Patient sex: M
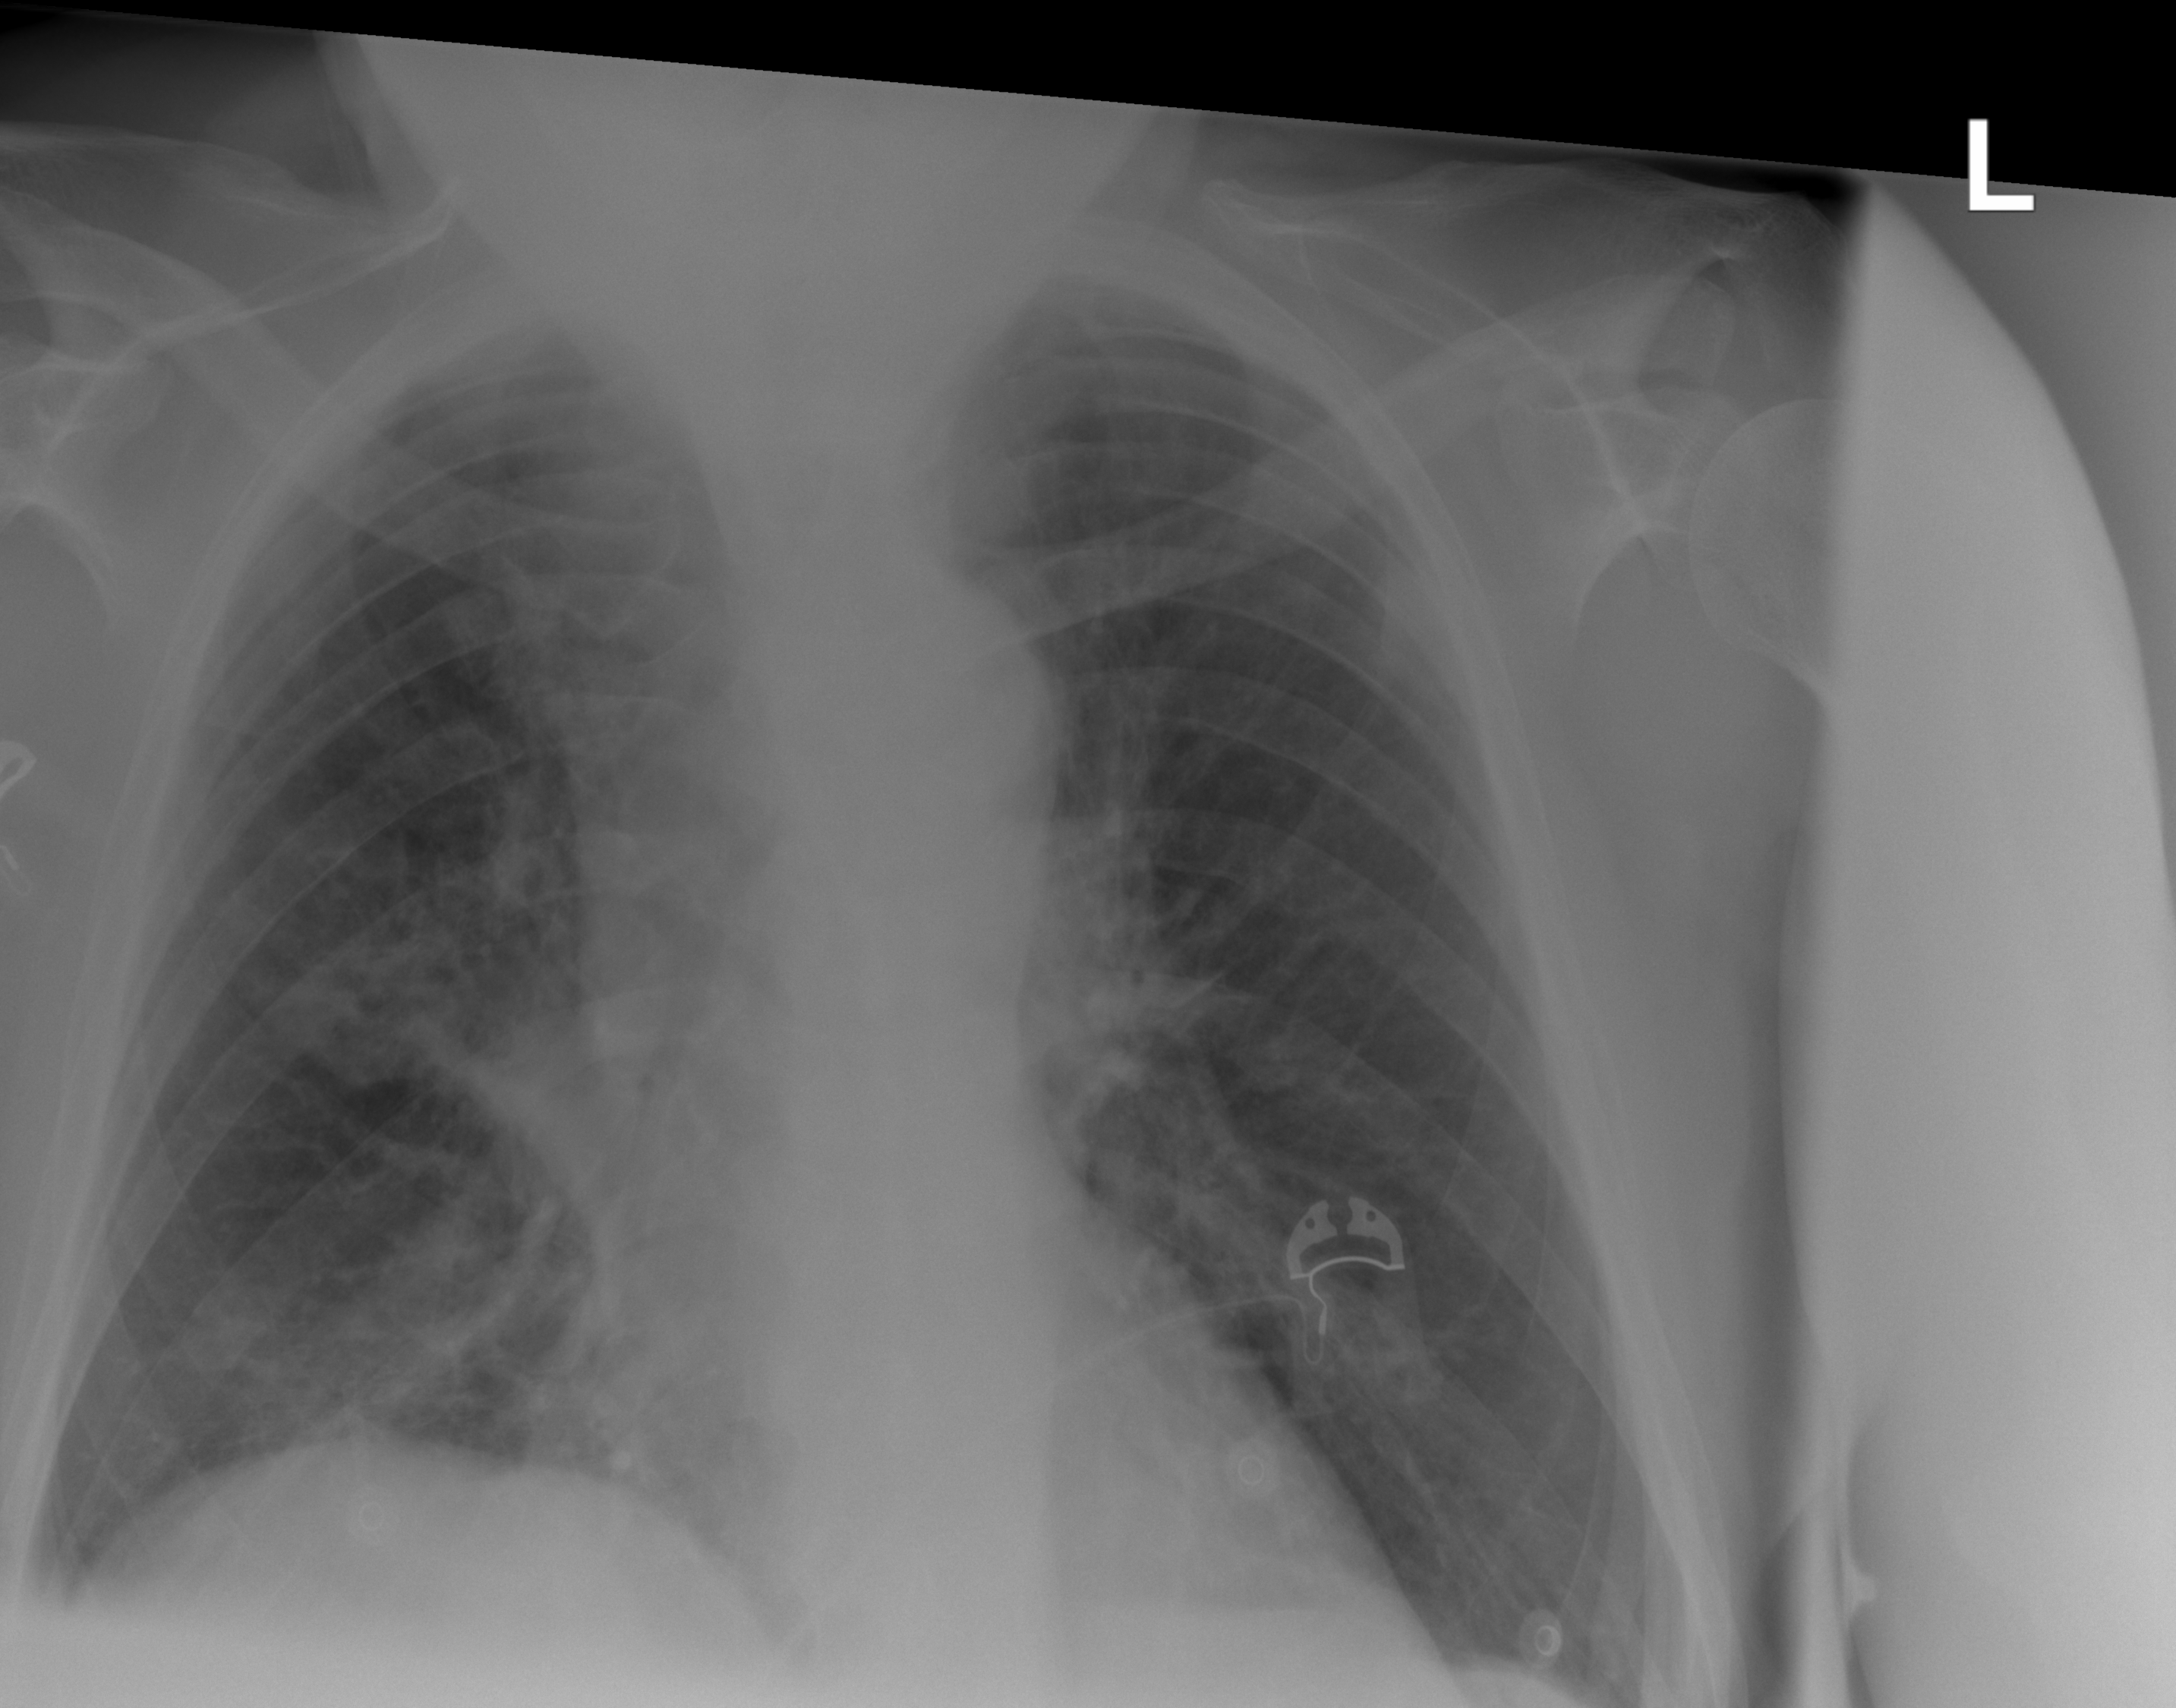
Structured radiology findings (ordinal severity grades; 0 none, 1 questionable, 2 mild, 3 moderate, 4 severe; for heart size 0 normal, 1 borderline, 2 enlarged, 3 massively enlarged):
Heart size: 0
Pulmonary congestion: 0
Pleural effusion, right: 0
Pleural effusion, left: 0
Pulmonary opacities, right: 0
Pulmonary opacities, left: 0
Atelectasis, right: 2
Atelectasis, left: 0